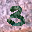
Label: 3